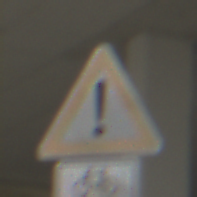
Verkehrszeichen: Gefahrenstelle
Zusatzzeichen unten: RichtungsangabeDurchPfeile9
Umgebung: Roofed, Urban
Tageszeit: Midday
Wetter: Overcast
Licht: Artificial
Jahreszeit: NotSpecified
Kontrast: MediumContrast